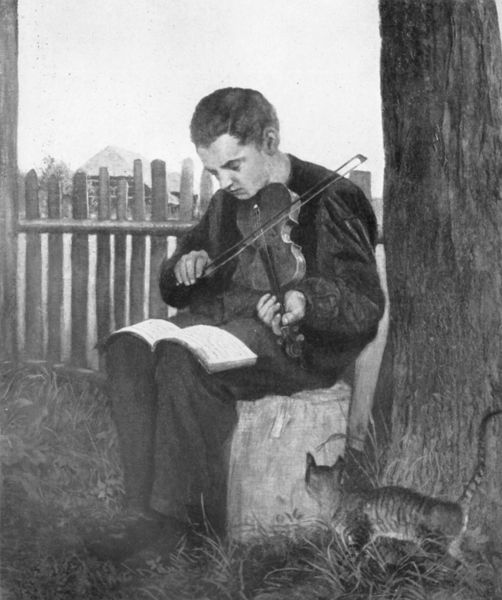
Titel: Dorfgeiger
Künstler: Johannes Thoma
Institution: Privatbesitz
Schlagwörter: baum, berg, mann, sitzen, haar, holz, zeichnung, gras, haus, wiese, zaun, stein, hände, baumstamm, stamm, sitzend, kind, musiker, traurig, papier, bogen, noten, üben, übung, bauernhof, hof, spielen, lesen, musizieren, notenheft, junge, knie, foto, katze, buch, schwarz-weiss, kathe, heft, geige, geigenbogen, geigenspieler, geiger, violine, seiten, saiten, getigert, buam, fidel, außenaufnahme, geigen, streicher, holzstamm, geide, weißes buch